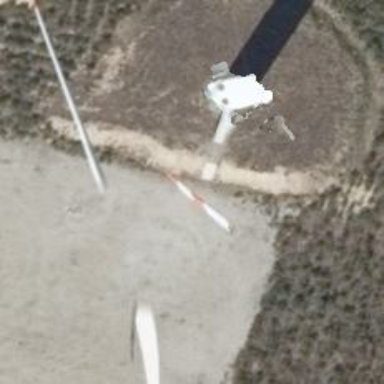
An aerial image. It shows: Wind power generator employing wind turbines.